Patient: sex F, age 56
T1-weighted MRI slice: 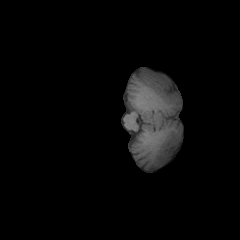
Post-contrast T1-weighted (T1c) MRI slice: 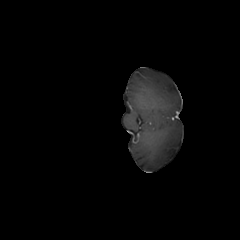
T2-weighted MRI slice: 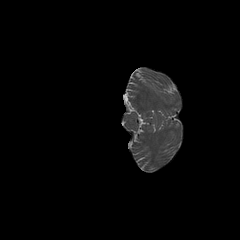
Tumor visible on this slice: no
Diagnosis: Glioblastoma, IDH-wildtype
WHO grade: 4